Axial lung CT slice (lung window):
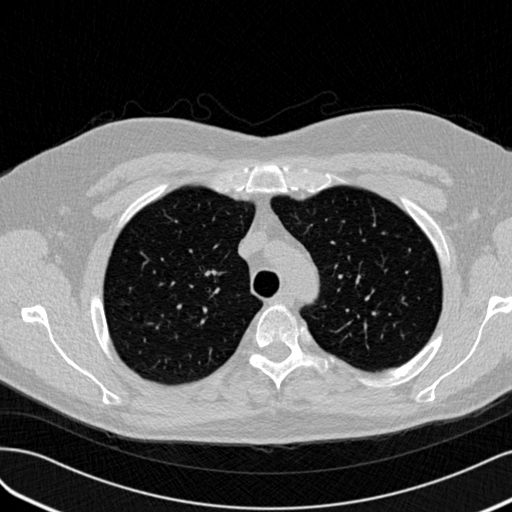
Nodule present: no